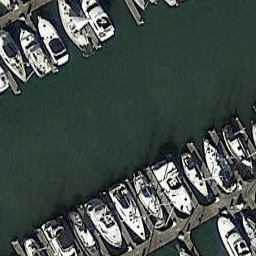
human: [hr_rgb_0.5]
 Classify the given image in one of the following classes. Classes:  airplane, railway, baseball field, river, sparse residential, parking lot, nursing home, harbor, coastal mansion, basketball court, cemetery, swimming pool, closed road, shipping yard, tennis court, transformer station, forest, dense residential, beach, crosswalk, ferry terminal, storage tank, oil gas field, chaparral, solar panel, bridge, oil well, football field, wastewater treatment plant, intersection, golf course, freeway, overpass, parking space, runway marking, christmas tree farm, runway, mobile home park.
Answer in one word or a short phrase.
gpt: harbor